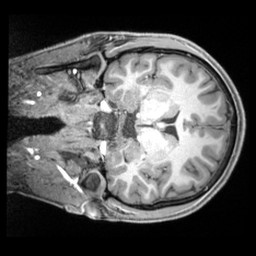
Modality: T1w
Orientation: coronal
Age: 21
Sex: male
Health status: ill
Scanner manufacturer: siemens
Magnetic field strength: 3 T
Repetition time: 2.2 s
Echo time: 0.00218 s